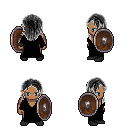
a pixel art fantasy rpg character, male body template, human, dark skin, black robe, robe skirt, gray long hairstyle, black shoes, shield, four views (front, back, left, right), 2x2 character sprite sheet, small pixel art, hard edges, no anti-aliasing